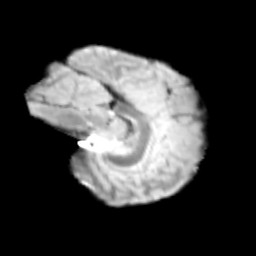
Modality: T2w
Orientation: sagittal
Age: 12
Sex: male
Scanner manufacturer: siemens
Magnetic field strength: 3 T
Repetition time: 3.8 s
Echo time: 0.07 s